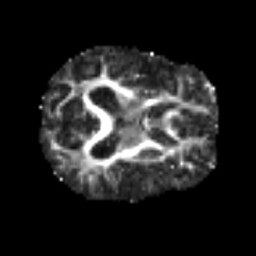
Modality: FA
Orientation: axial
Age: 56
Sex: male
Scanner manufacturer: siemens
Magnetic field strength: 3 T
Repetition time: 5.6 s
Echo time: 0.082 s